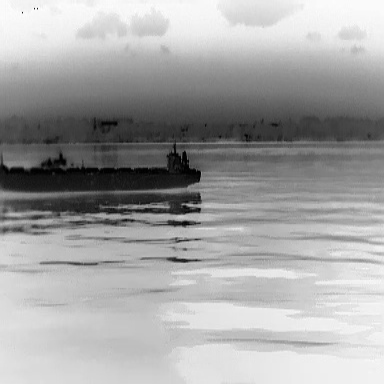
There are two objects shown in the infrared image, including a liner, and a canoe.